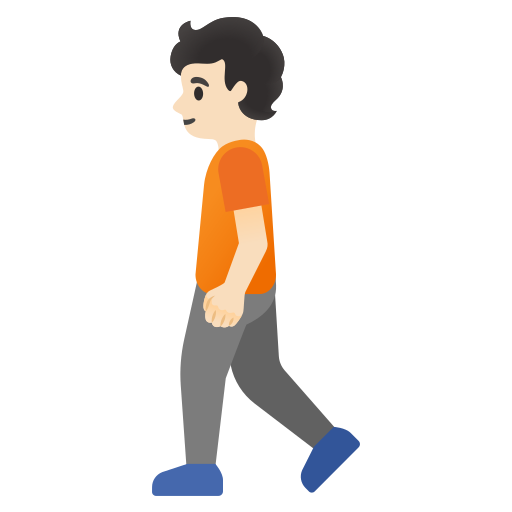
Emoji: 🚶🏻